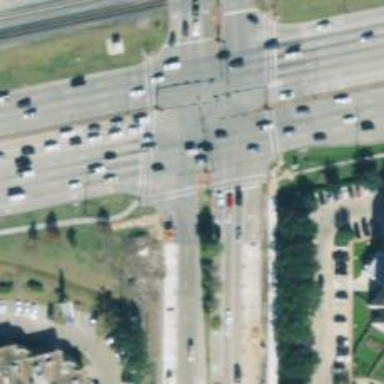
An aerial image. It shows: Crossing with line markings on the road.